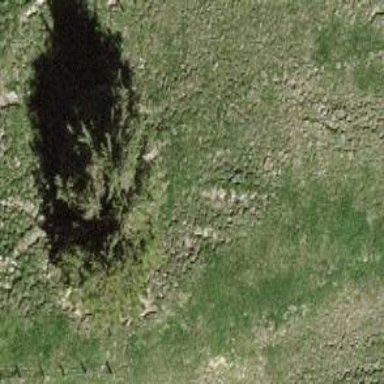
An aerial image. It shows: Needle-leaved tree in nature.